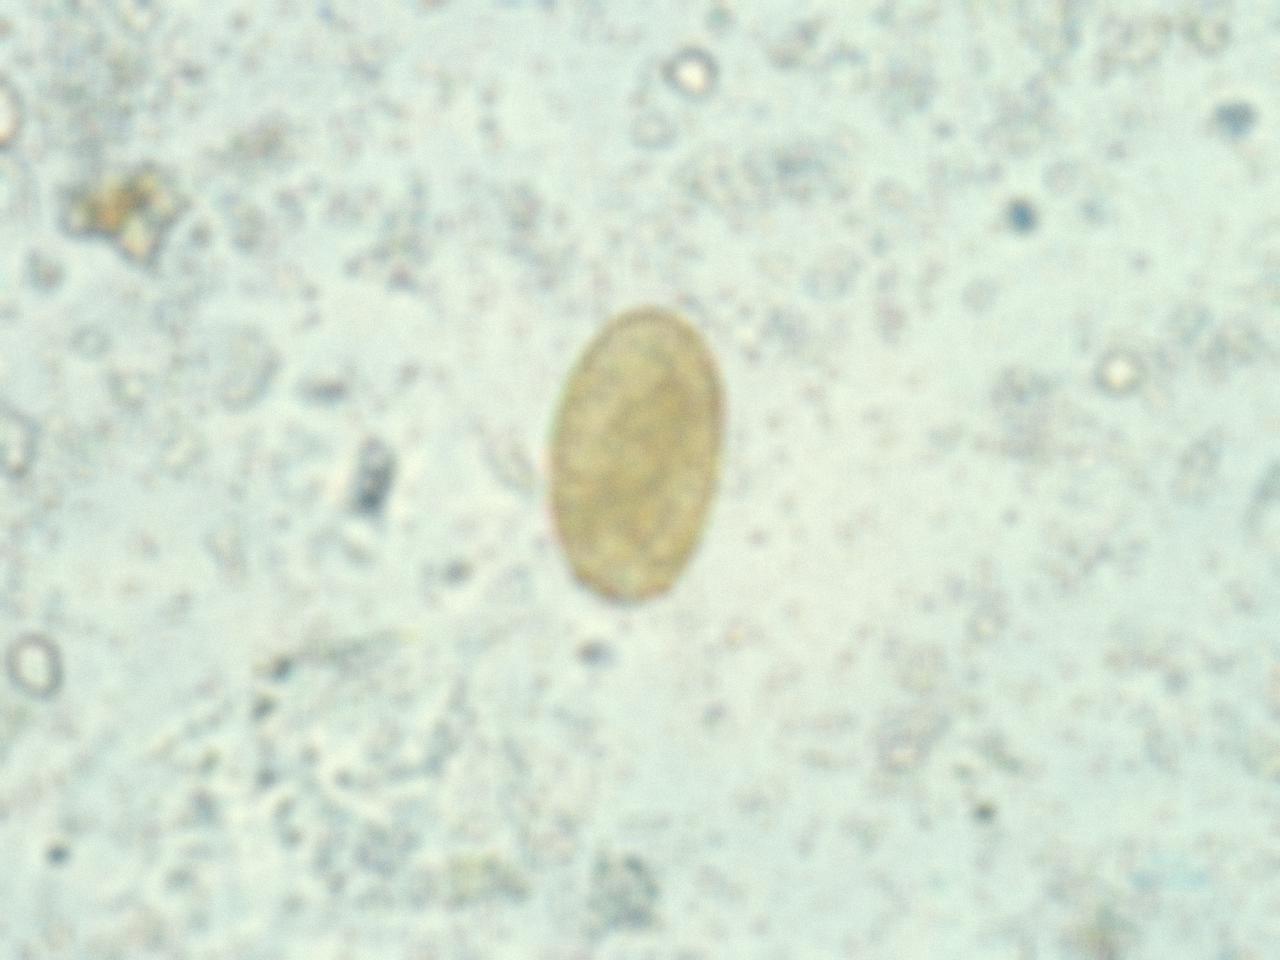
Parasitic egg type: Paragonimus spp